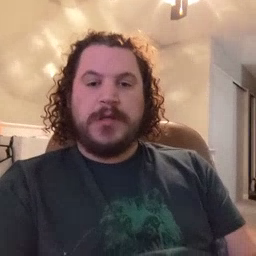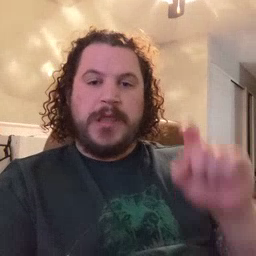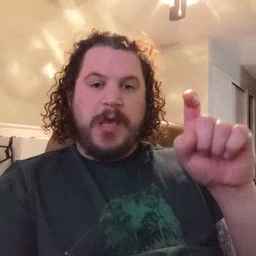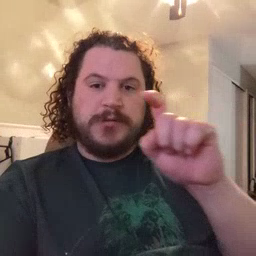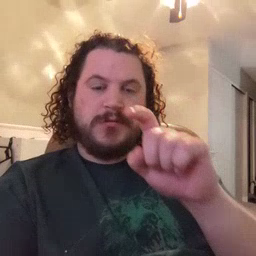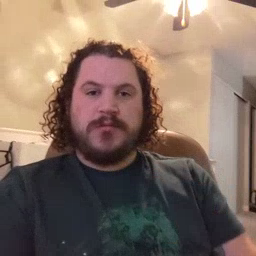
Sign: closet